The image shows the envelope spectrum of a rolling-element bearing's vibration signal, with the characteristic fault frequencies (BPFO outer race, BPFI inner race, BSF ball, FTF cage) marked as reference lines. What is the most likely bearing condition (normal, inner_race, outer_race, ball)?
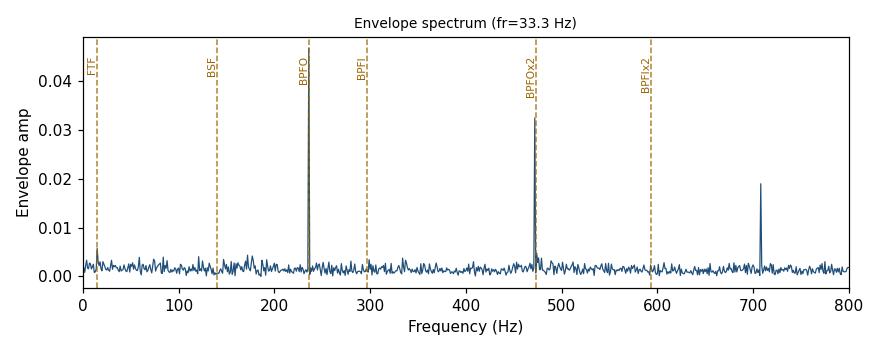
Answer: outer_race